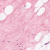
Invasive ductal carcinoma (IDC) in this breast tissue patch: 0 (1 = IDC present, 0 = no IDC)